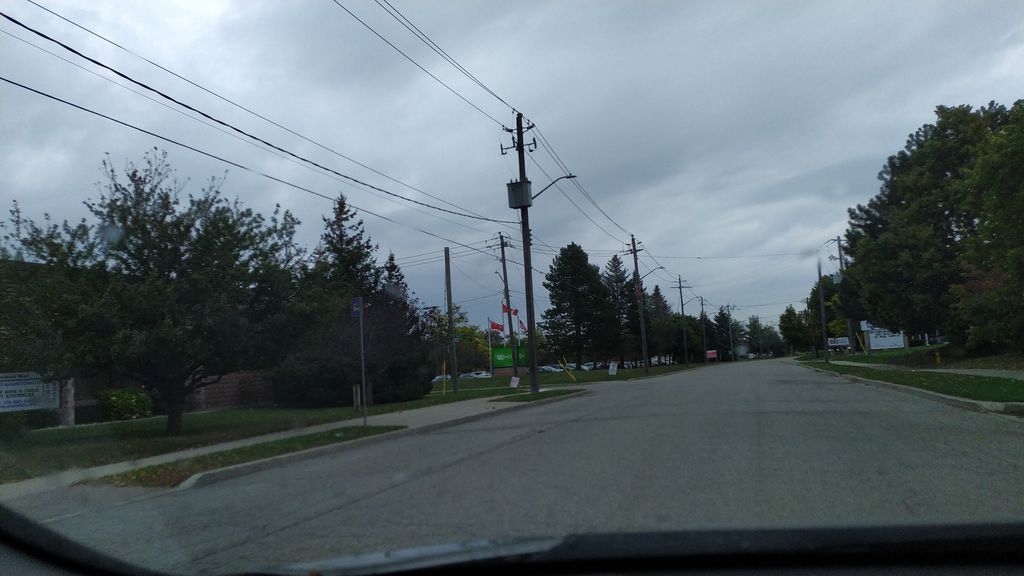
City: kitchener-waterloo